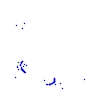
Particle: pion